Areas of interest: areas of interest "Sichuan Electric Power Vocational and Technical College Wenjiang Campus"
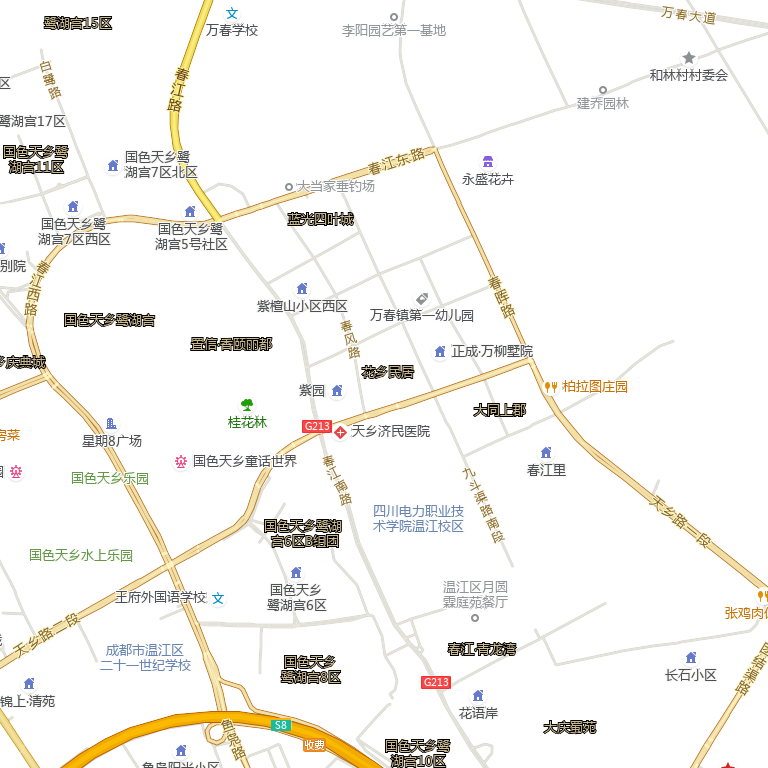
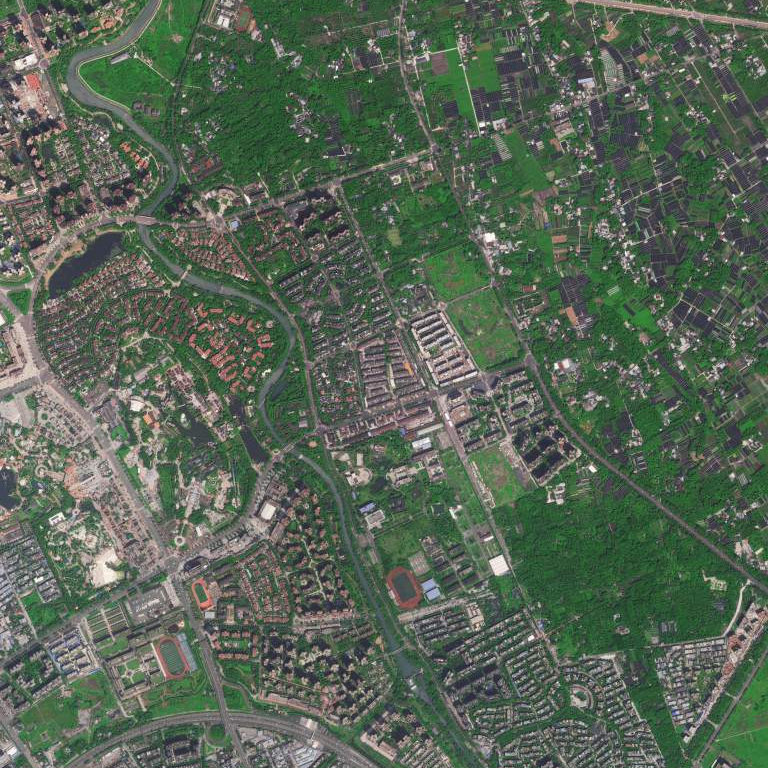